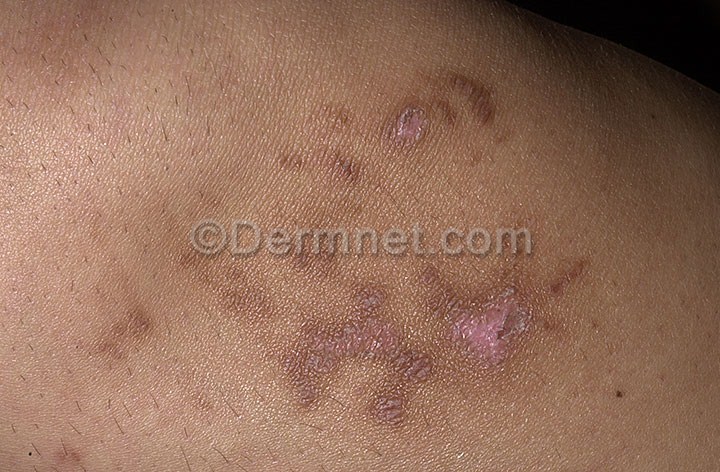
Disease: Light Diseases and Disorders of Pigmentation